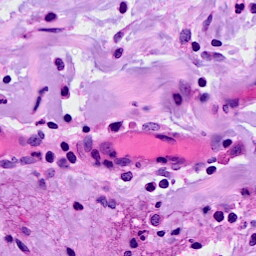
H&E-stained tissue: Breast